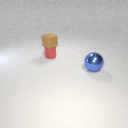
small brown rubber cube above small red metal cylinder